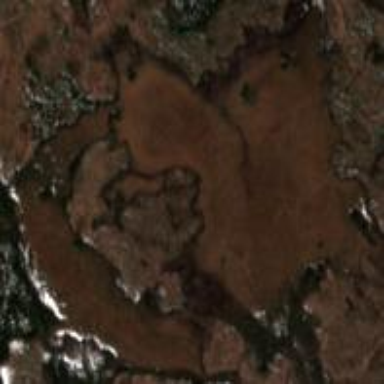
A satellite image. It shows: Bog wetland area.